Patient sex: F
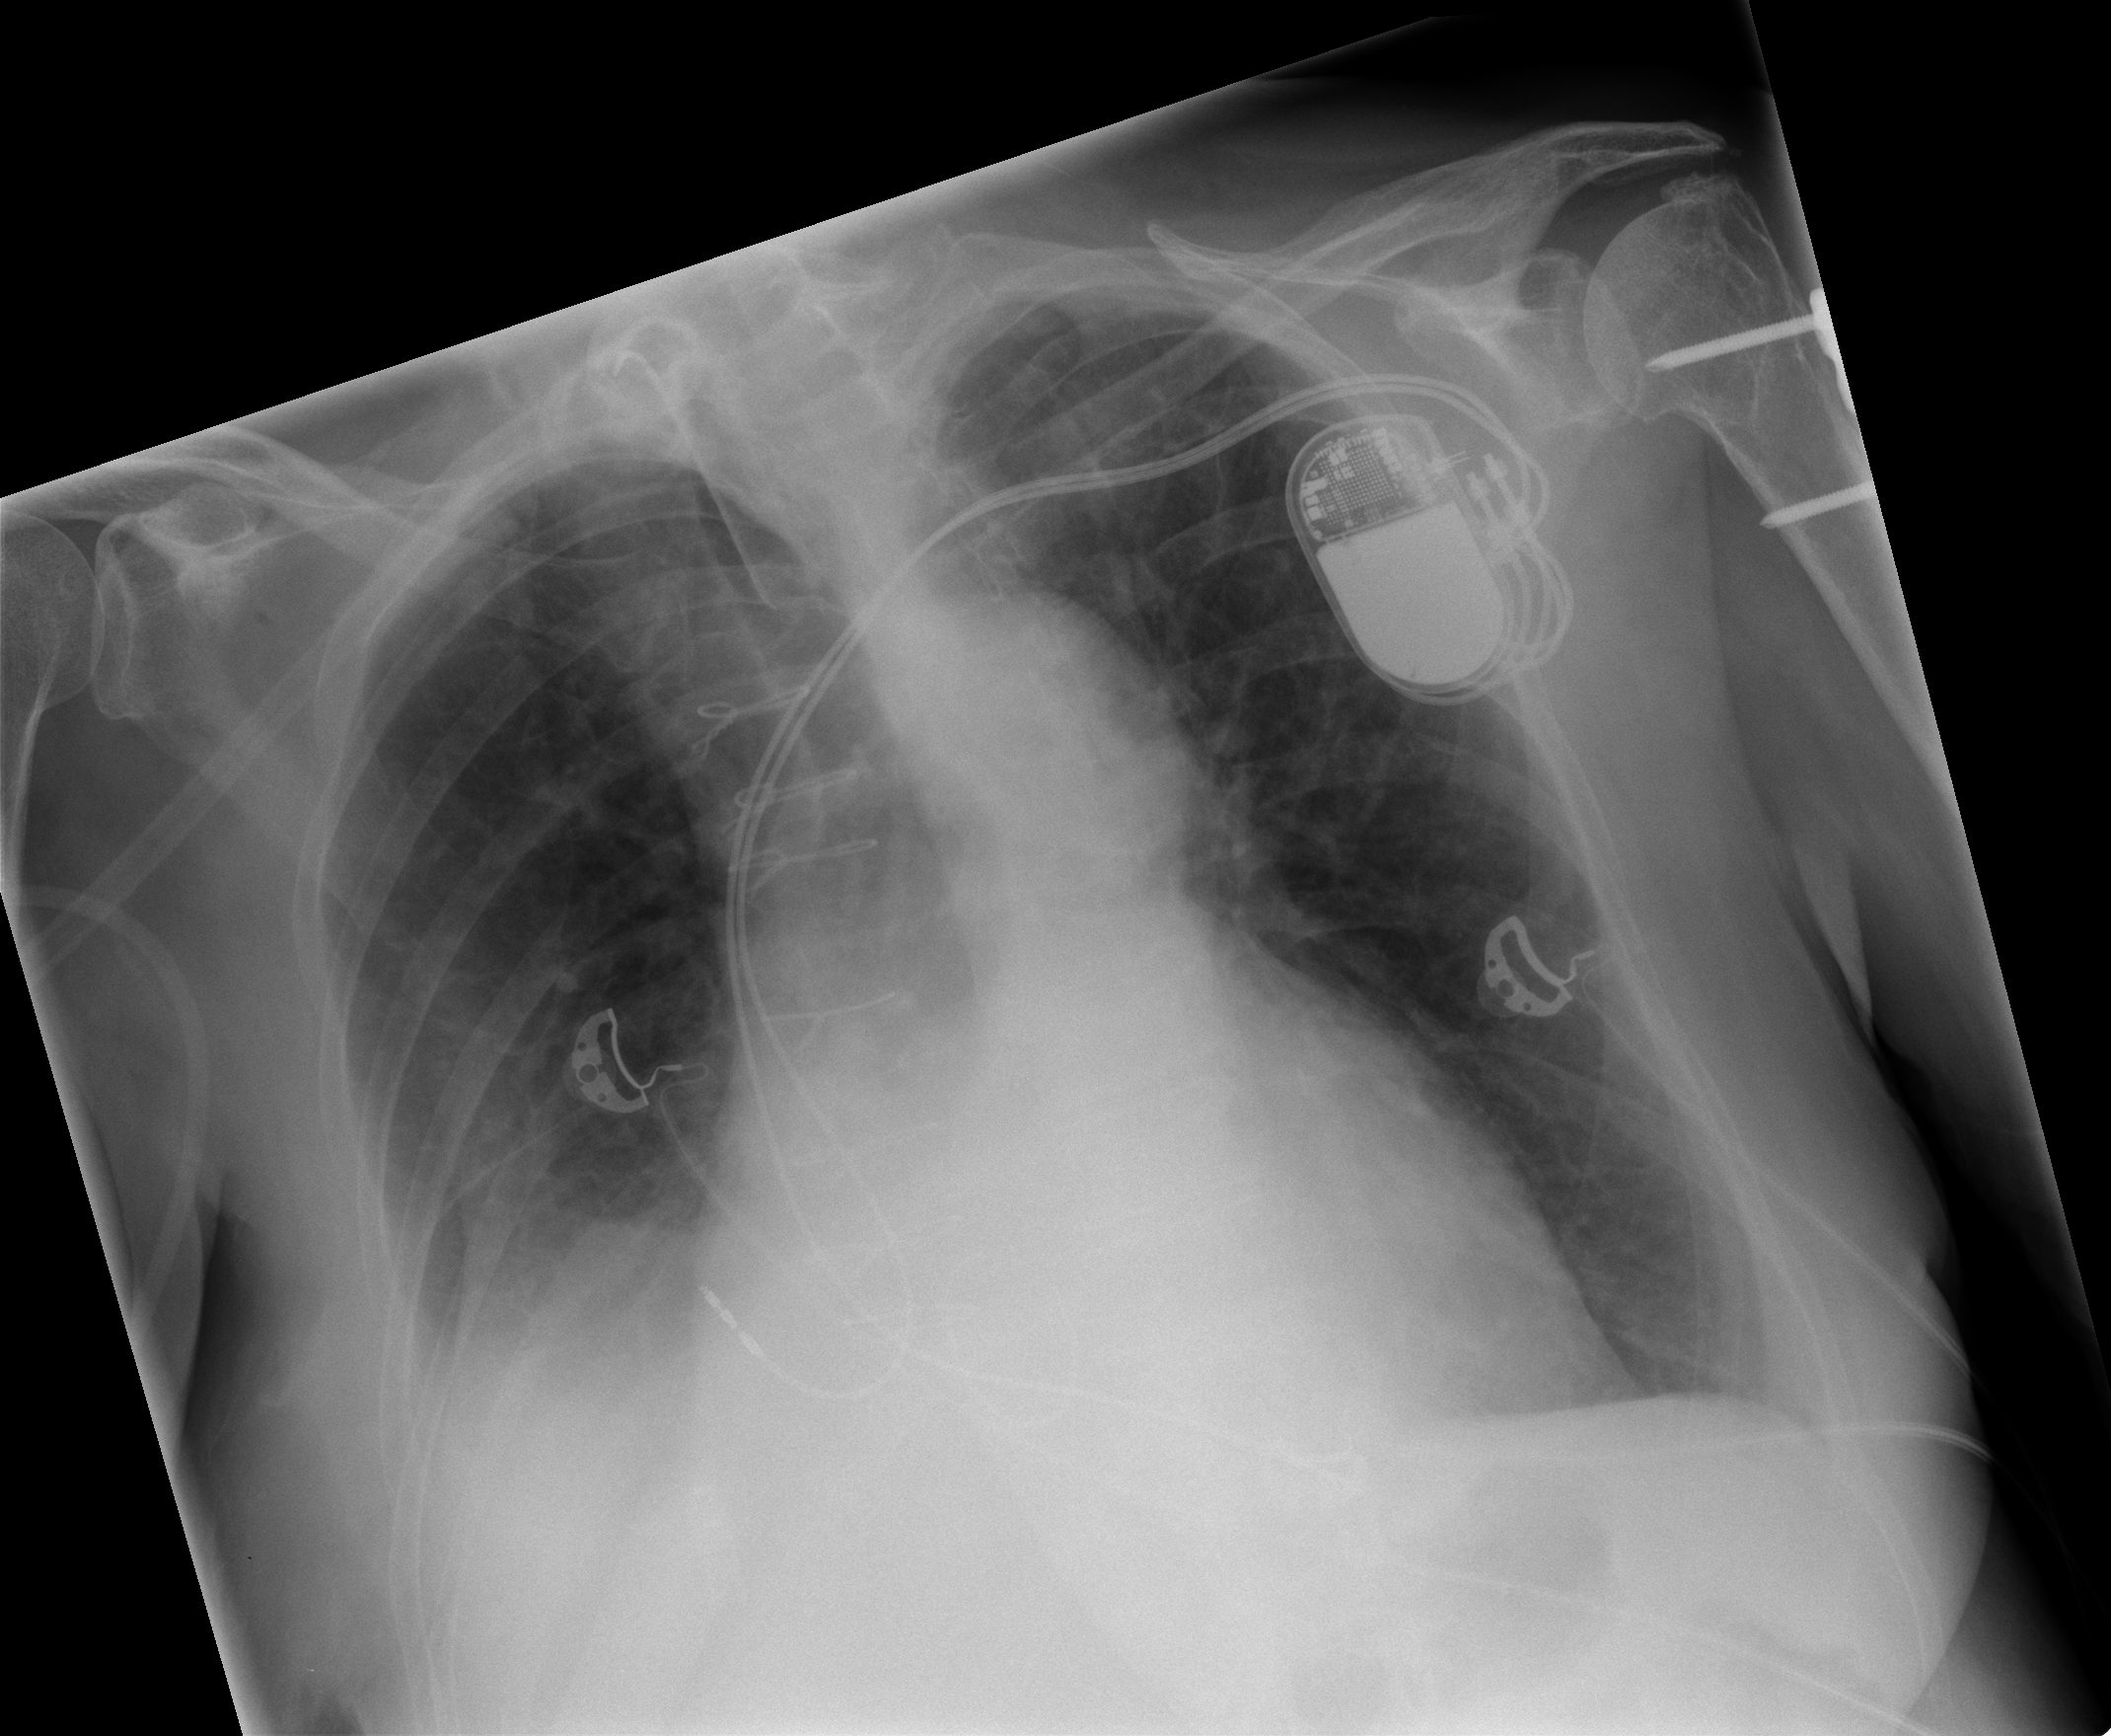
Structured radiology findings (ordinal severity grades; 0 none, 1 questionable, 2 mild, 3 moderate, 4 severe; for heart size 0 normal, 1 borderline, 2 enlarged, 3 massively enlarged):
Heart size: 2
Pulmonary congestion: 0
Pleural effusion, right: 2
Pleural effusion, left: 0
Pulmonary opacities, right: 1
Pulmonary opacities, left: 0
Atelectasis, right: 2
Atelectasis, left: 0